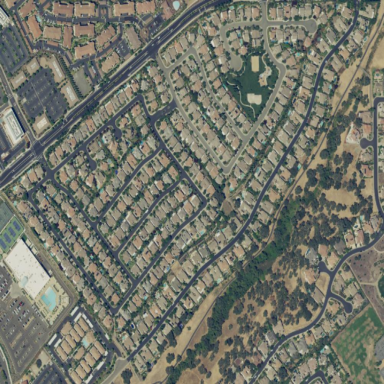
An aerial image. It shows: Residential area consisting of single-family homes.